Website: macys
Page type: billing-address
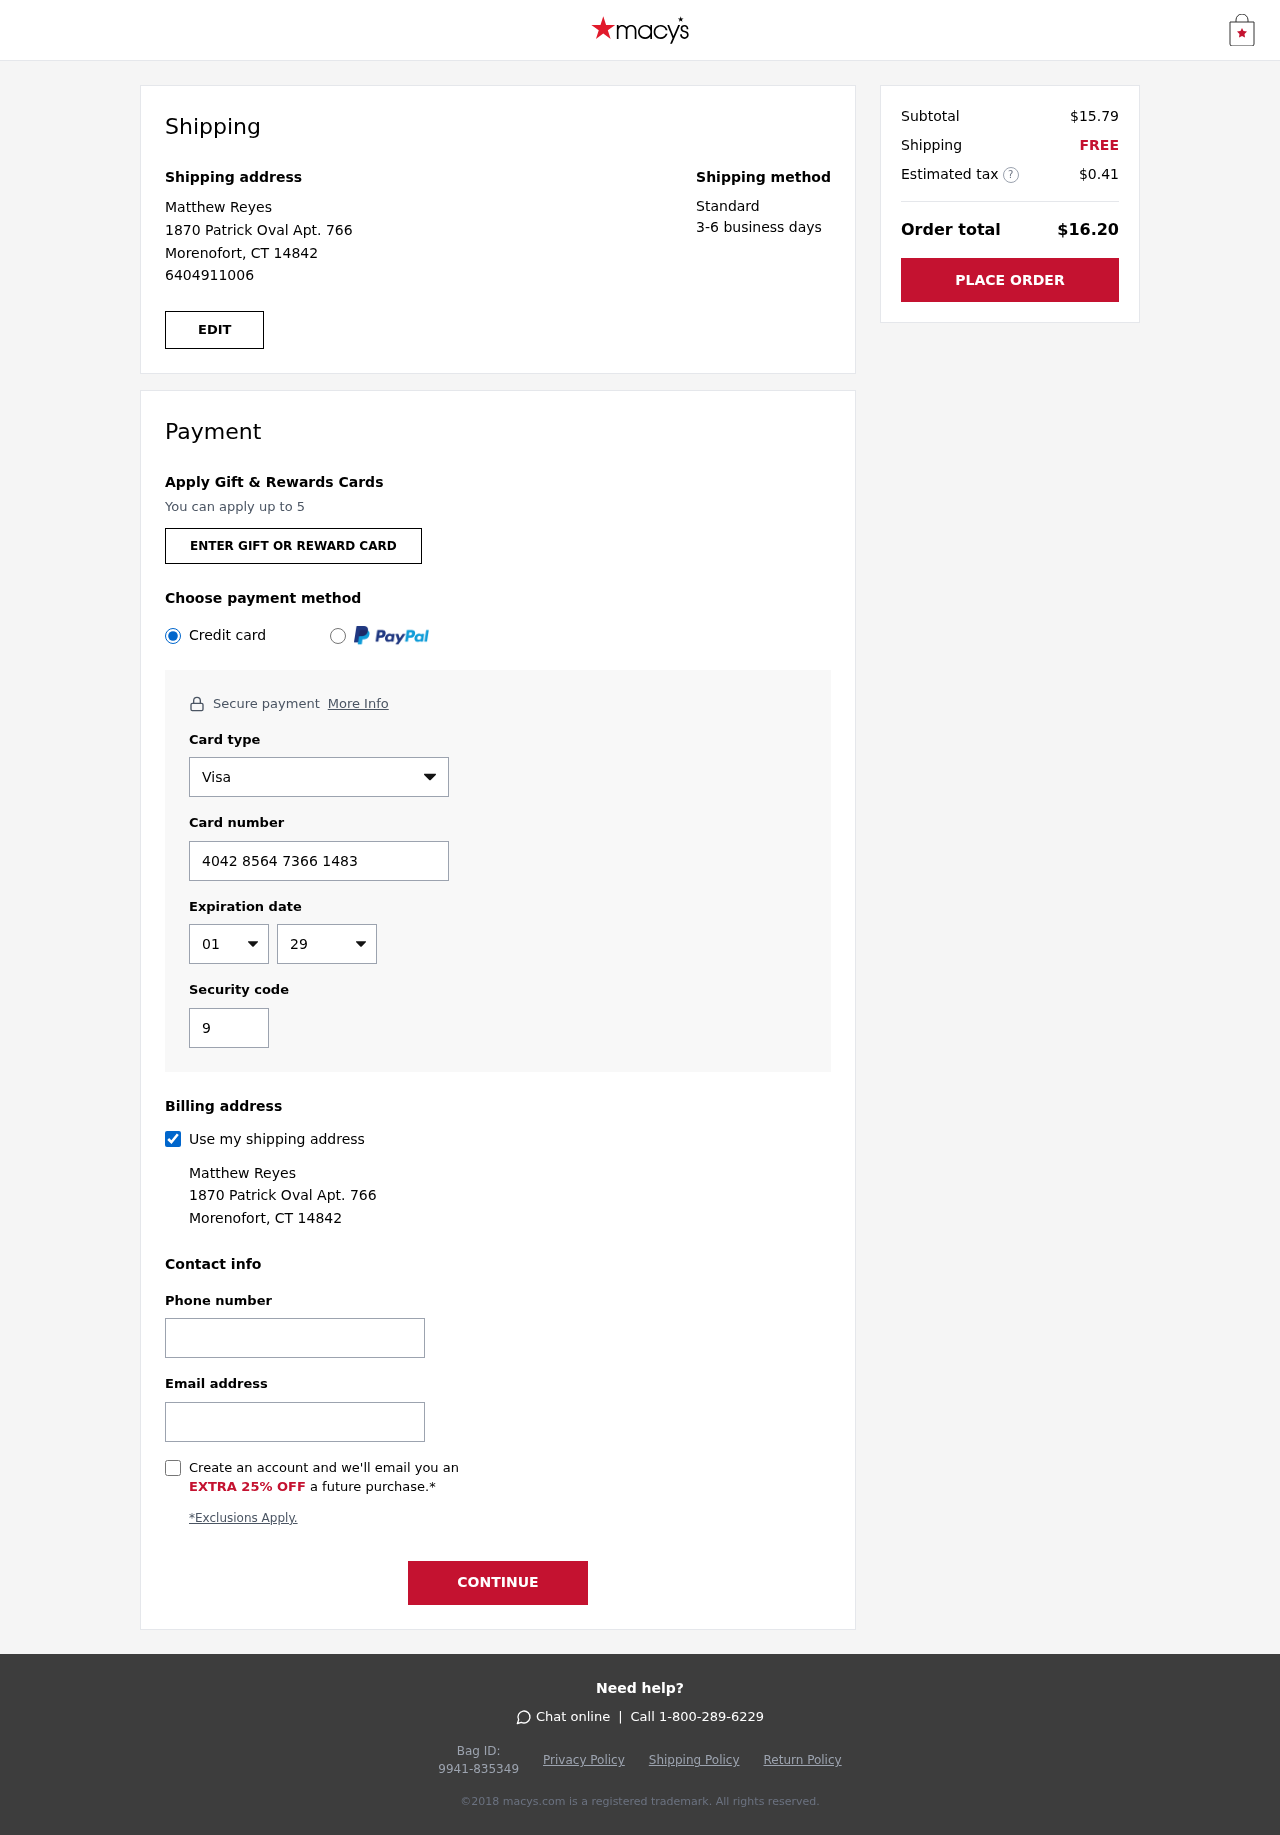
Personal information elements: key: PII_CARD_CVV
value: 958
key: PII_CARD_EXPIRY_MONTH
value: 01
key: PII_CARD_EXPIRY_YEAR
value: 29
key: PII_CARD_NUMBER
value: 4042 8564 7366 1483
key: PII_CARD_TYPE
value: Visa
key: PII_EMAIL
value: matthew.reyes@gmail.com
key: PII_FULLNAME
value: Matthew Reyes
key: PII_PHONE
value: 6404911006
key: PII_STREET
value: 1870 Patrick Oval Apt. 766
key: PII_CITY_STATE_ZIP
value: Morenofort, CT 14842
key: PII_FIRSTNAME
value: Matthew
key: PII_LASTNAME
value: Reyes
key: PII_FULLNAME2
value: Matthew Reyes
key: PII_FULLNAME3
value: Matthew Reyes
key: PII_FIRSTNAME2
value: Matthew
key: PII_FIRSTNAME3
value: Matthew
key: PII_LASTNAME2
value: Reyes
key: PII_LASTNAME3
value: Reyes
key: PII_FIRSTNAME_DERIVED
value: Matthew
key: PII_LASTNAME_DERIVED
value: Reyes
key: PII_FULLNAME_DERIVED
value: Matthew Reyes
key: PII_NAME_FULL_DERIVED
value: Matthew Reyes
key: PII_PHONE2
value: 6404911006
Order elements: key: ORDER_SUBTOTAL
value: $15.79
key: ORDER_SHIPPING_COST
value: FREE
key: ORDER_TAX
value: $0.41
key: ORDER_TOTAL
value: $16.20